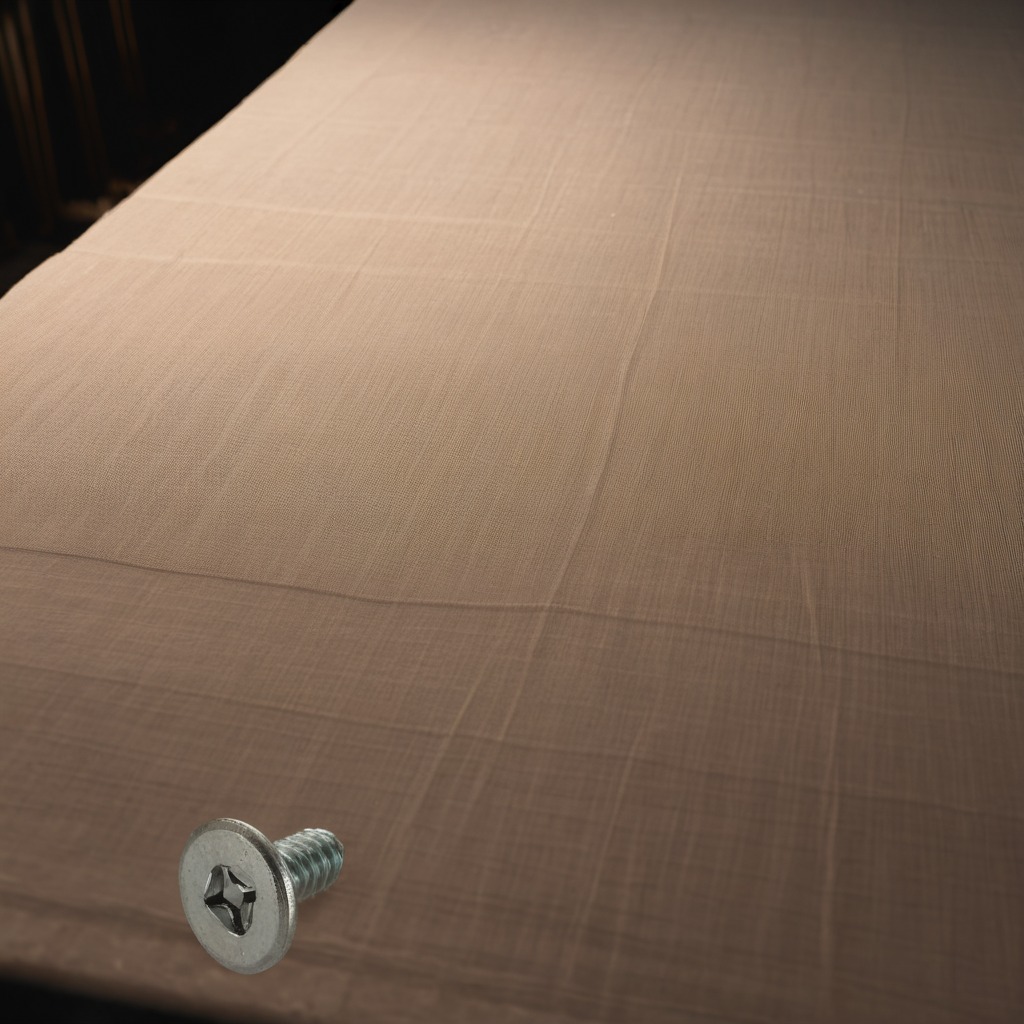
A metal screw is lying on the wooden table.